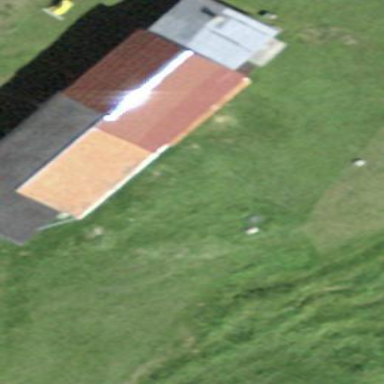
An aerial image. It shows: Farm building.